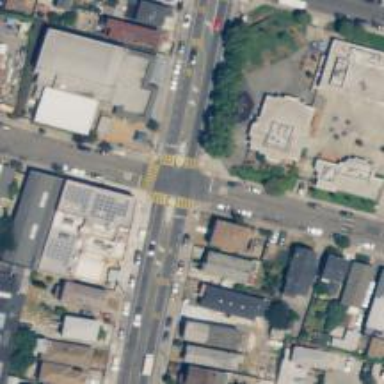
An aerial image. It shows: Uncontrolled road crossing with pedestrian island.